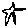
Label: star